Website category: movie
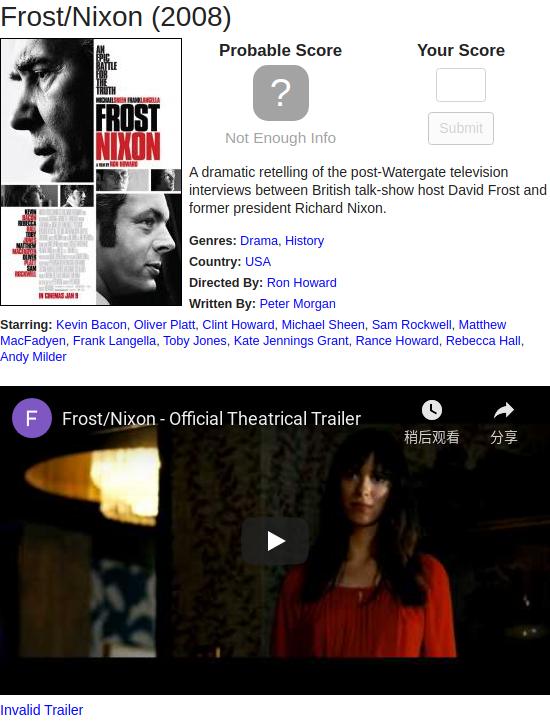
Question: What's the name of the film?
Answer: Frost/Nixon

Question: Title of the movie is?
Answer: Frost/Nixon

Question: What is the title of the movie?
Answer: Frost/Nixon

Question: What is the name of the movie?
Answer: Frost/Nixon

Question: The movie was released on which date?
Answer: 2008

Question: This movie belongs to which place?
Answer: USA

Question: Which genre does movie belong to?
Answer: Drama

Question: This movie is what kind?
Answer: Drama

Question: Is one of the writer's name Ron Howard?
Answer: no

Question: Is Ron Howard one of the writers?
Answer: no

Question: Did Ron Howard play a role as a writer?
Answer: no

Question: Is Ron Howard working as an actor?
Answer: no

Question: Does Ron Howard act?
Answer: no

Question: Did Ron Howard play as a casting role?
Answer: no

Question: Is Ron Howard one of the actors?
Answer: no

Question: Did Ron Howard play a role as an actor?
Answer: no

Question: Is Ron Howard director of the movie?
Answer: yes

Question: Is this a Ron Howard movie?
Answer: yes

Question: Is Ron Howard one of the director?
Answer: yes

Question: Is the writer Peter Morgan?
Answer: yes

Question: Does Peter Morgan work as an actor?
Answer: no

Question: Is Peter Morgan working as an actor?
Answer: no

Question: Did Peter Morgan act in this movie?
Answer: no

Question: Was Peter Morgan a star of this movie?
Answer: no

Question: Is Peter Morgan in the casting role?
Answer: no

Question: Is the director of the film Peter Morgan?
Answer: no

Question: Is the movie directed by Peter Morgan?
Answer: no

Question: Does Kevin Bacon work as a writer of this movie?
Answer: no

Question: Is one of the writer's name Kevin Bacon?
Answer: no

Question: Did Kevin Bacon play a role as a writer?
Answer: no

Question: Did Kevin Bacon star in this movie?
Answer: yes

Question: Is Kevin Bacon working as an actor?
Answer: yes

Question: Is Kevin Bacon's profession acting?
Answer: yes

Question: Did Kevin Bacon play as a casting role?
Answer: yes

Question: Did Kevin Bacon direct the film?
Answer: no

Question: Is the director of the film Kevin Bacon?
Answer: no

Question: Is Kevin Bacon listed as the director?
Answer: no

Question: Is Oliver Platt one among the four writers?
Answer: no

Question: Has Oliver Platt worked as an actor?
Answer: yes

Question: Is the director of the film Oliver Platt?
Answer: no

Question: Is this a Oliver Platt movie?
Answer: no

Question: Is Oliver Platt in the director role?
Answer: no

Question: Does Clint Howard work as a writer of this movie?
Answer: no

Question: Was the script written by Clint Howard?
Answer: no

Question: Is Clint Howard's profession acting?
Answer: yes

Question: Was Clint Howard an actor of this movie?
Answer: yes

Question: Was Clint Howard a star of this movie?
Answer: yes

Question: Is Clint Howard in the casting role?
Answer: yes

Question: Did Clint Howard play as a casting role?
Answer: yes

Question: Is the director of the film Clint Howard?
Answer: no

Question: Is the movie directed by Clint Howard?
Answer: no

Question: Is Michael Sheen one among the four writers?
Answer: no

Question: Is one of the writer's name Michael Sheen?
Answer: no

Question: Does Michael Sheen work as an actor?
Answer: yes

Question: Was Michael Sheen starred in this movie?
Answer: yes

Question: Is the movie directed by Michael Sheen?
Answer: no

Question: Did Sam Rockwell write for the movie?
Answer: no

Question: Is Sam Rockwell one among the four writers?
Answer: no

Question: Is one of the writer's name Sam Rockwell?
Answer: no

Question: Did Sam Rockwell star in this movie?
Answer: yes

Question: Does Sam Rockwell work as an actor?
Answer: yes

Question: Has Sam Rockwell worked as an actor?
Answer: yes

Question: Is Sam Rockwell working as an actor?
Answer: yes

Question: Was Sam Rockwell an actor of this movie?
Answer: yes